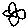
Label: flower